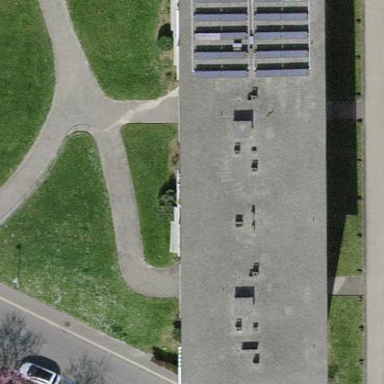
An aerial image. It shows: Building with apartments and flat roof.